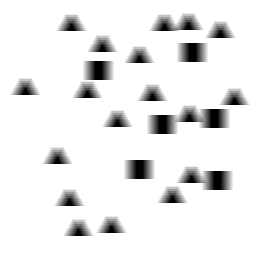
Squares: 6
Triangles: 18
Stars: 0
Total shapes: 24